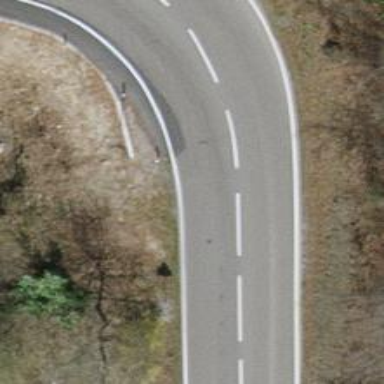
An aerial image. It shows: Secondary road with asphalt surface. There is dedicated cycle lane on the left side.